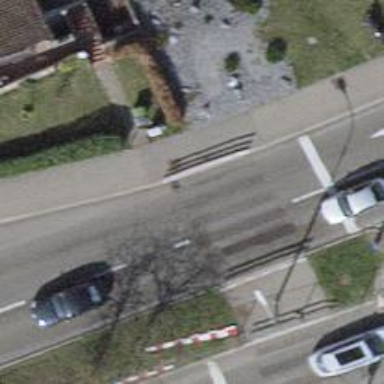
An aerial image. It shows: Zebra crossing.